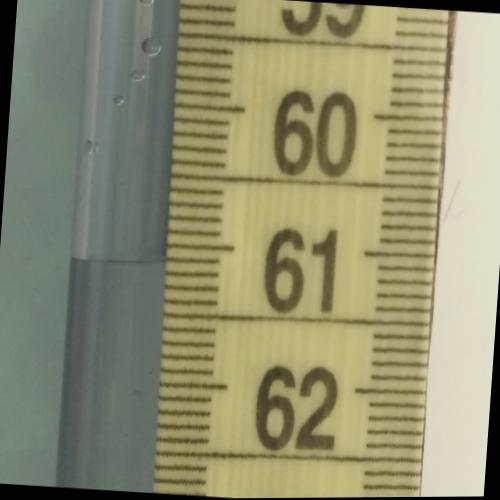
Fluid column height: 61.1 cm